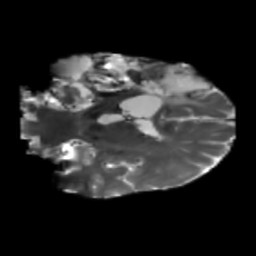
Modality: T2w
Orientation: coronal
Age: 46
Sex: male
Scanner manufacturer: siemens
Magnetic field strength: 3 T
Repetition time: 5.25 s
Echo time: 0.08 s